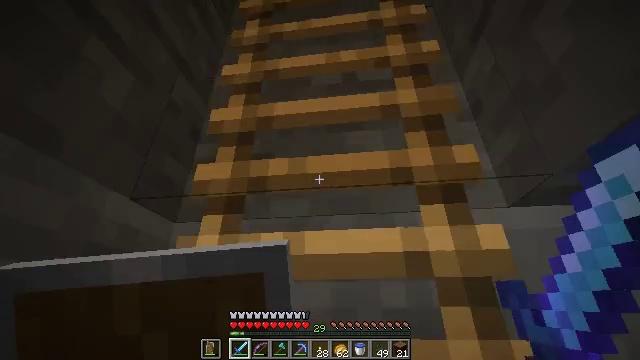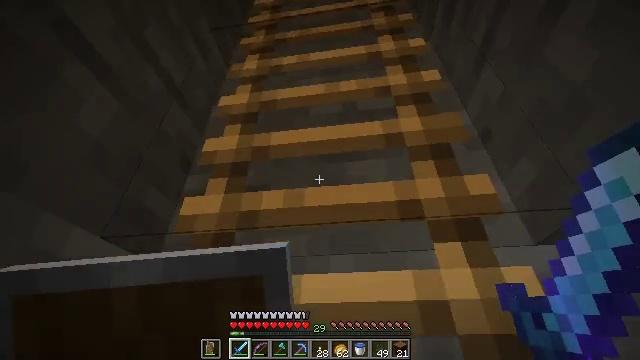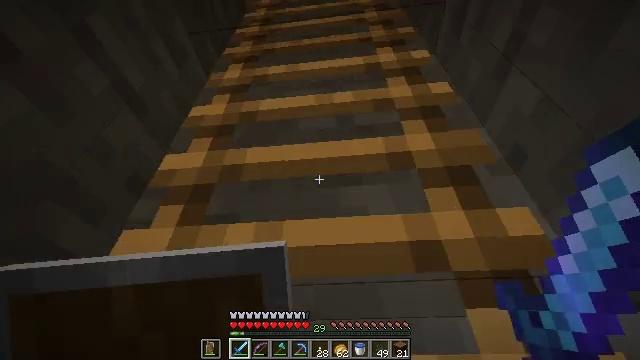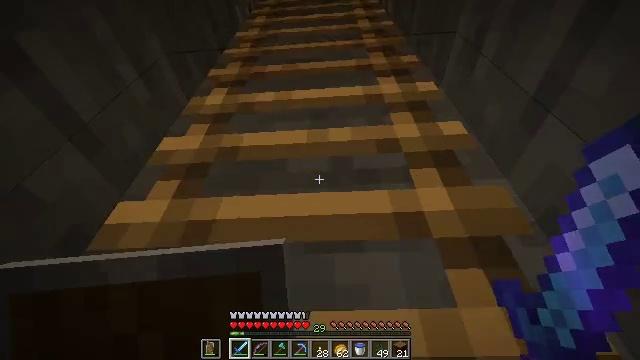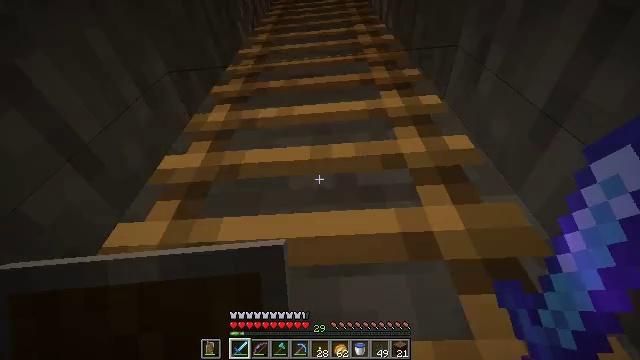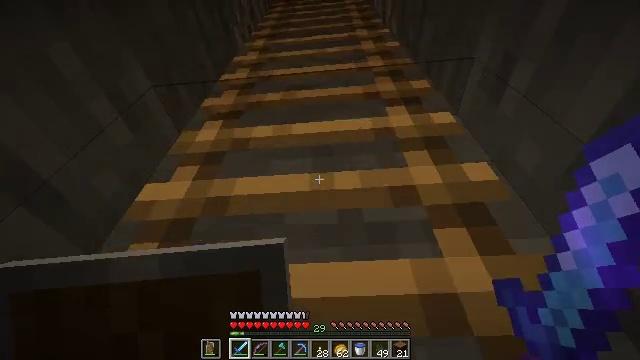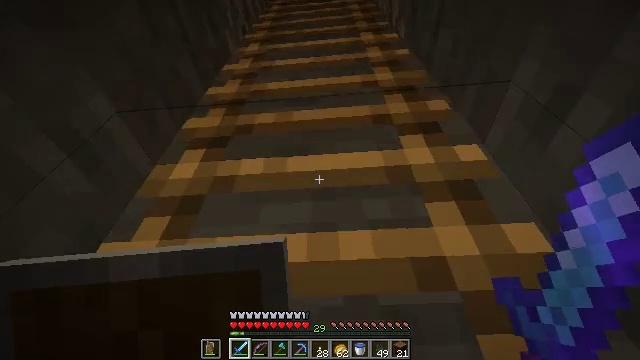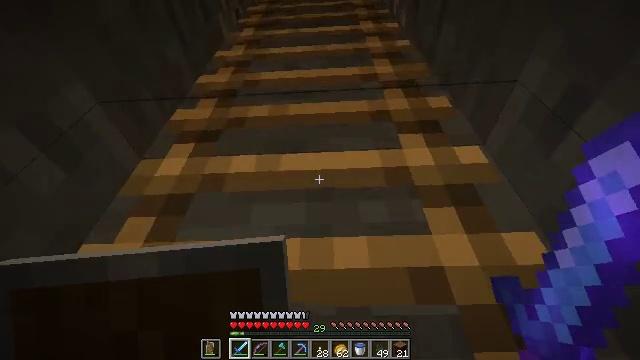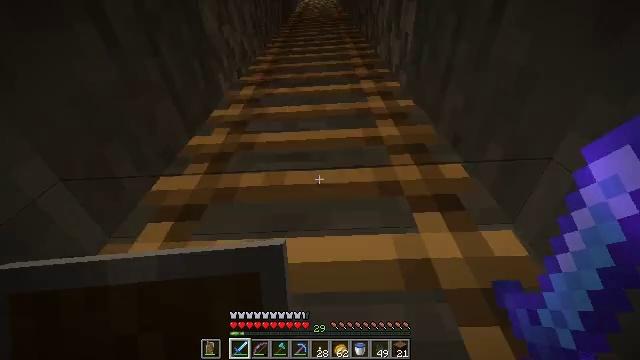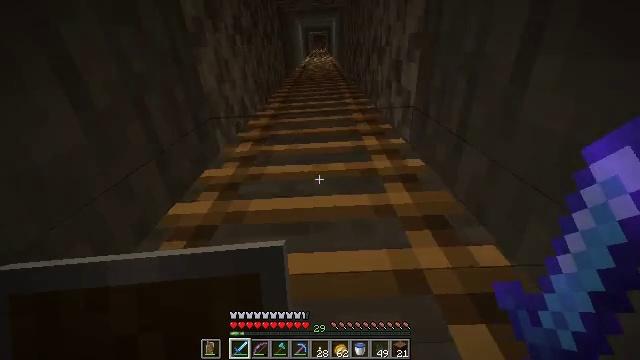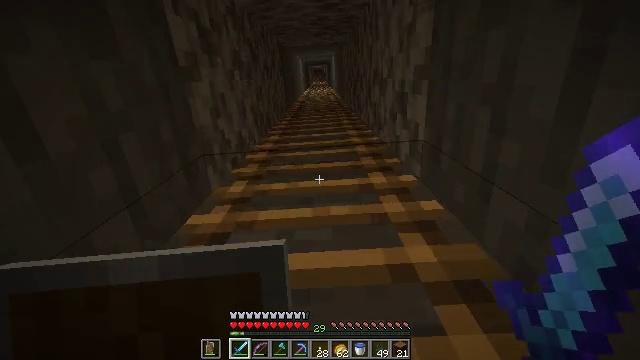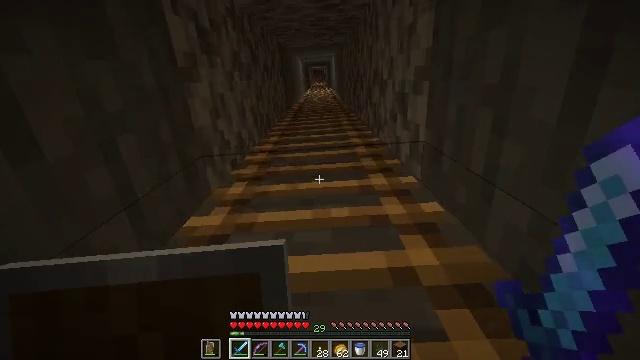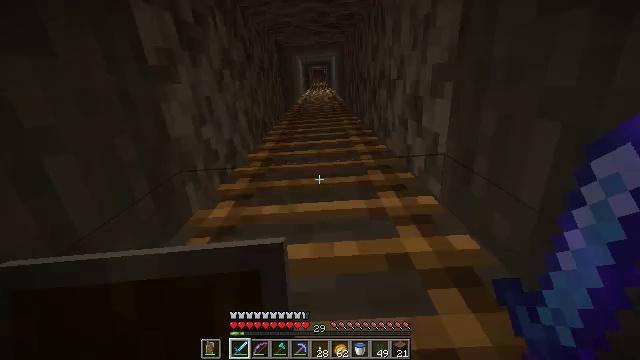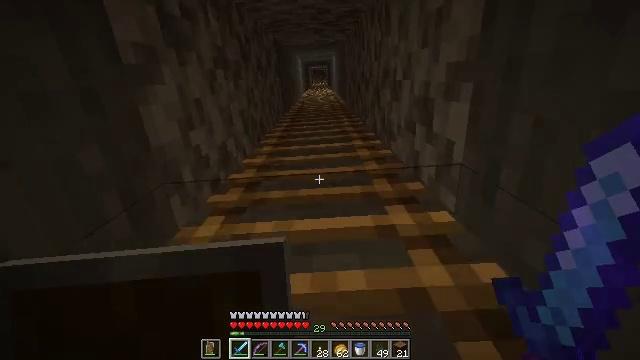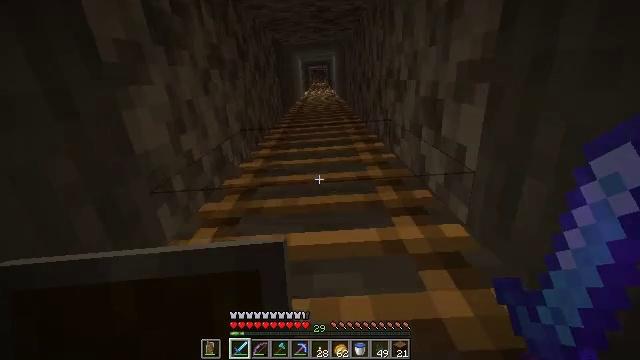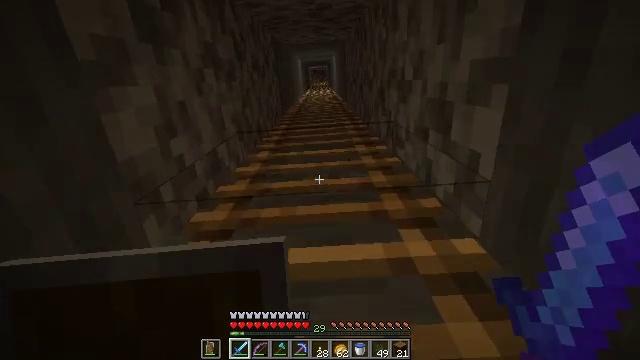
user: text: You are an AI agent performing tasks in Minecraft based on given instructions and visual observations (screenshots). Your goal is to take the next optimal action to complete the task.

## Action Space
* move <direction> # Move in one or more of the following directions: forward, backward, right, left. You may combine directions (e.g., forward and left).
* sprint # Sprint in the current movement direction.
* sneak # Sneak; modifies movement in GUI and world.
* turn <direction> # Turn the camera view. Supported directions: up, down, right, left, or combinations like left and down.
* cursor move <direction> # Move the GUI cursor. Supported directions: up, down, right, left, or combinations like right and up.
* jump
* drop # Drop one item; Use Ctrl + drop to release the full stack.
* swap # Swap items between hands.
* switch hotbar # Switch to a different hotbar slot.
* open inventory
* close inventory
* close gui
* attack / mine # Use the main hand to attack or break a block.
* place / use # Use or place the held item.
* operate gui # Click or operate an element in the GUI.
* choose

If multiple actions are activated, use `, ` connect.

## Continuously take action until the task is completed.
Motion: motion action
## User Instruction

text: Mine beetroots from the garden.
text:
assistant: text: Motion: move forward, turn up, jump
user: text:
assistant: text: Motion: move forward, turn right and up, jump
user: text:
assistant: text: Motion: move forward, turn right and up, jump
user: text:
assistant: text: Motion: move forward, turn left and up, jump
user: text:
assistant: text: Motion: move forward, jump
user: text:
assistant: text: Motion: move forward, jump
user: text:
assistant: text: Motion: move forward, turn right and down, jump
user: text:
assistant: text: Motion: move forward, turn up, jump
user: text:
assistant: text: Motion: move forward, turn up, jump
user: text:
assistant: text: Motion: move forward, turn up, jump
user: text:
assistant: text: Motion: move forward, jump
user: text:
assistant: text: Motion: move forward, jump
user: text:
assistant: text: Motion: move forward, jump
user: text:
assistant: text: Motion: move forward, jump
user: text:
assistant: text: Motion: move forward, jump
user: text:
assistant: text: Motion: move forward, jump
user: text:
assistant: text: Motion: move forward, jump
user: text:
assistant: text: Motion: move forward, jump
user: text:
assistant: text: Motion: move forward, jump
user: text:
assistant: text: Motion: move forward
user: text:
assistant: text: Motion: move forward, jump
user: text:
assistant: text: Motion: move forward, jump
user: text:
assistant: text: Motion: move forward, jump
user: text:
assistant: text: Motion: move forward, jump
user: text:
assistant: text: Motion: move forward
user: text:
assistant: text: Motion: move forward
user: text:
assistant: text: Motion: move forward
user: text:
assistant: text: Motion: move forward
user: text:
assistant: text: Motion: move forward
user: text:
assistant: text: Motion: move forward